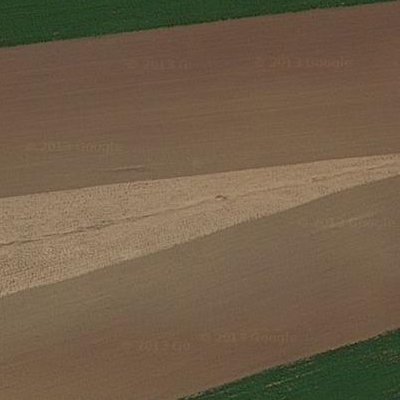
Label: bField